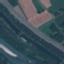
Land use / land cover: Highway